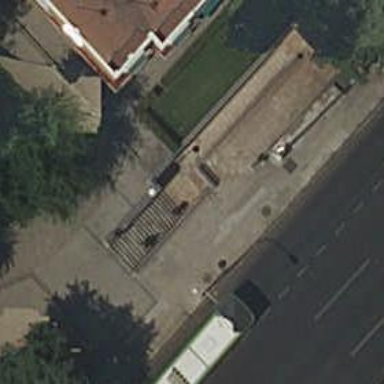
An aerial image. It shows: Set of steps made of paving stones.